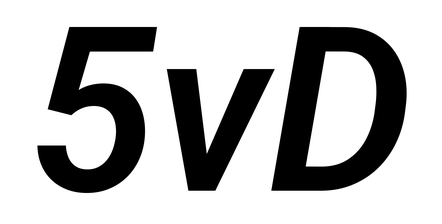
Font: Roboto-Italic_SemiBold_Italic